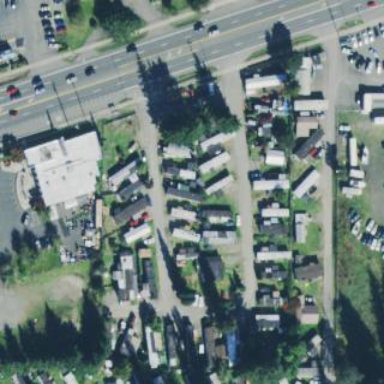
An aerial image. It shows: Residential area known as trailer park.